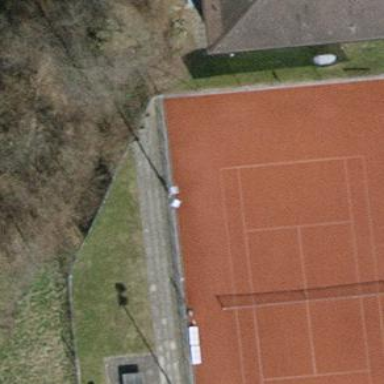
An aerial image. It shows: Tennis court in leisure pitch.